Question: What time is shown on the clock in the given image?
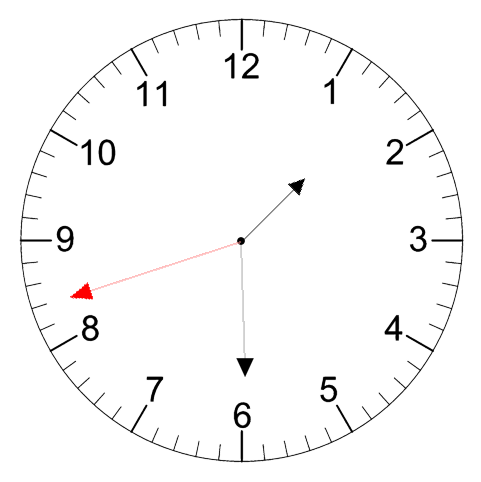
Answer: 01:29:42